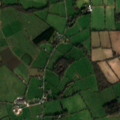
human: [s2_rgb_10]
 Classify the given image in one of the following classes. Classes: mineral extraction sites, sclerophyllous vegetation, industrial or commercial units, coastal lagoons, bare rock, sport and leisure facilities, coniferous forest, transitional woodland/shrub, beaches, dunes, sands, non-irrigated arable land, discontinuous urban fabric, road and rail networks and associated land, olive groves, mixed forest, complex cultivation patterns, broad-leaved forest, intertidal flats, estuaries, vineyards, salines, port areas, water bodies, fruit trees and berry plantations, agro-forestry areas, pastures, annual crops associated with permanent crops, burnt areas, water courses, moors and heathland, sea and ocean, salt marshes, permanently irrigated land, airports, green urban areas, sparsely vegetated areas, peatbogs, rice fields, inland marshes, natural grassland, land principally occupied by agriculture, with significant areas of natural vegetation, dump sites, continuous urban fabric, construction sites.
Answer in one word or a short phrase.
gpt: non-irrigated arable land, pastures